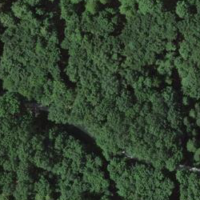
EUNIS habitat code: 41
Species observed at this site:
Sympecma fusca